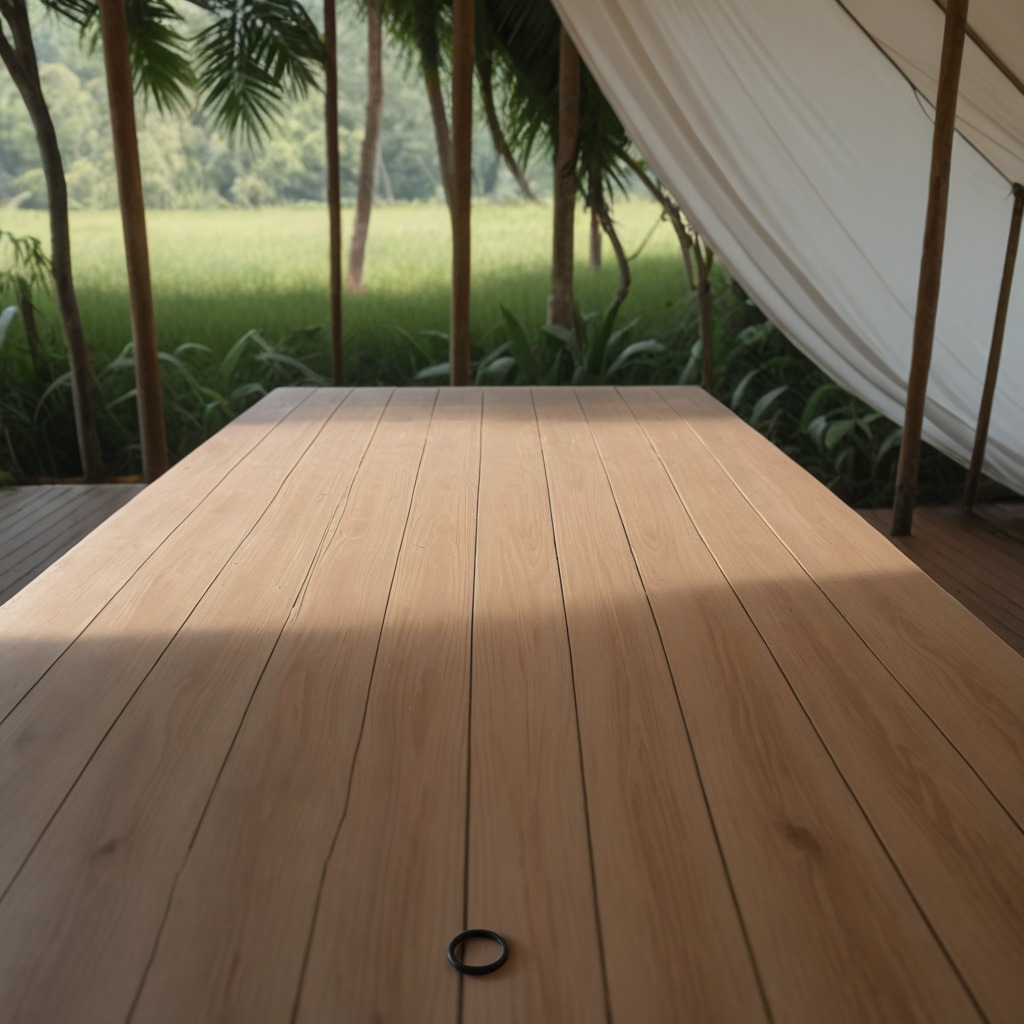
A rubber O-ring is lying on the wooden table.